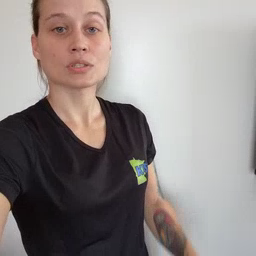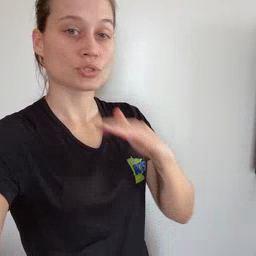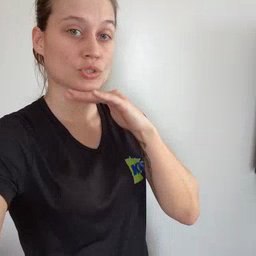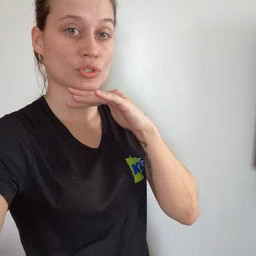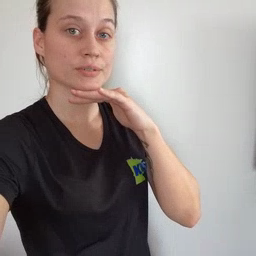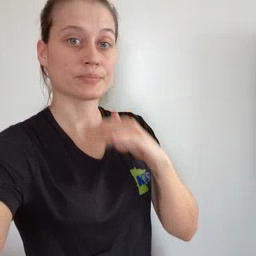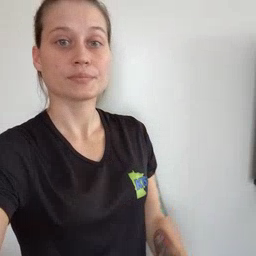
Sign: dirty